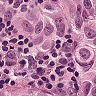
Metastatic tissue present: yes